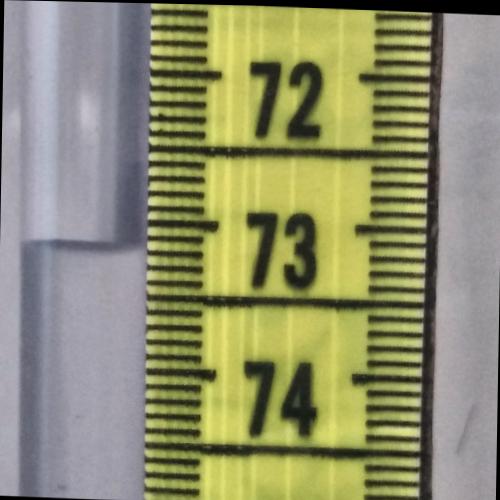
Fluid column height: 73.2 cm